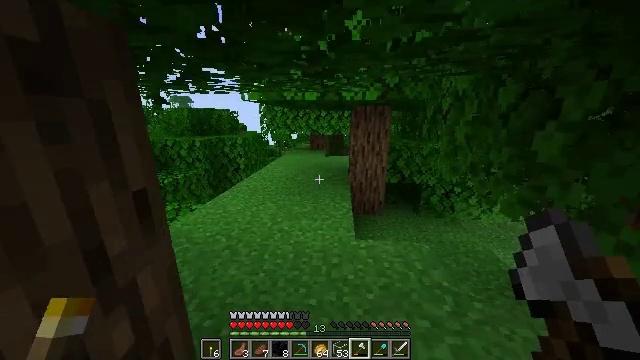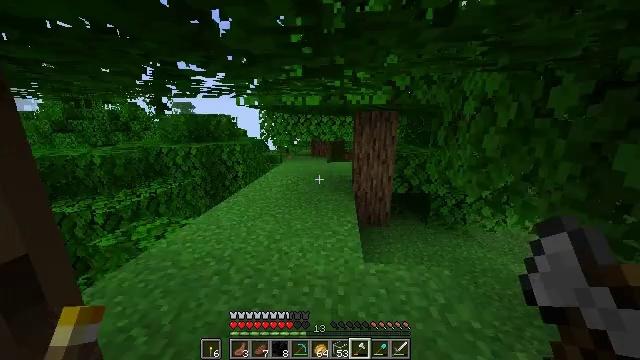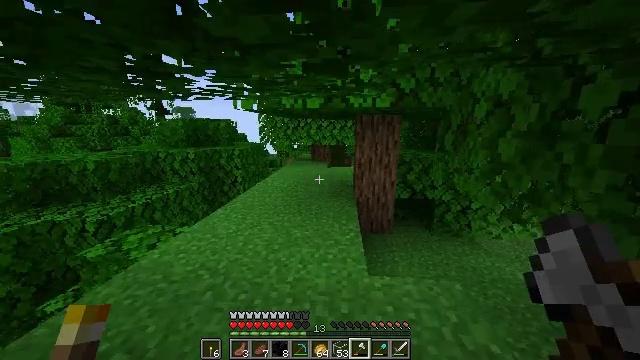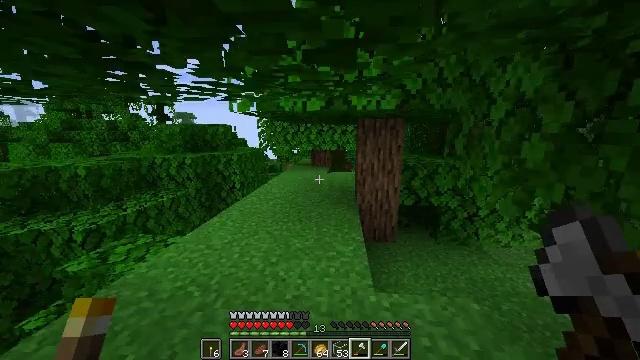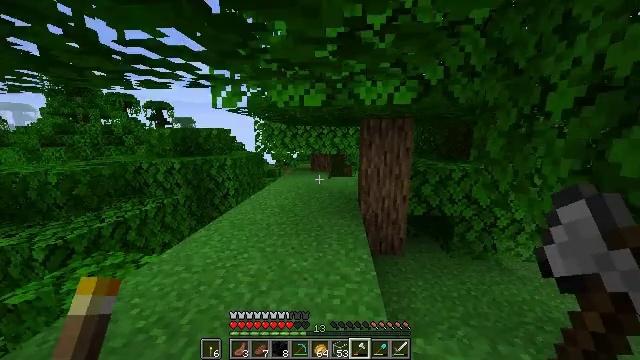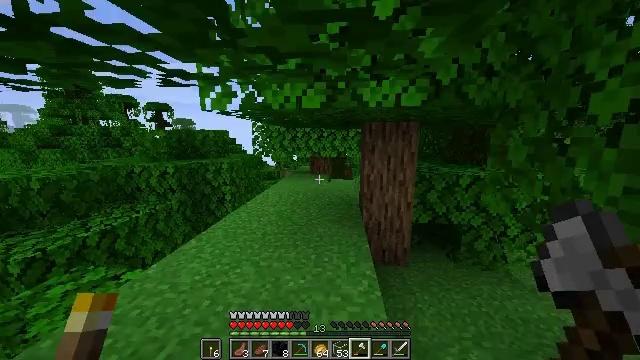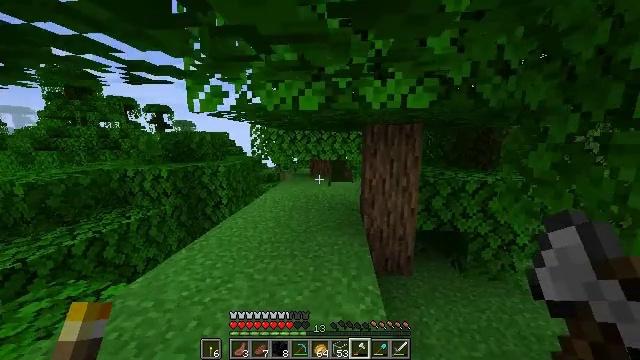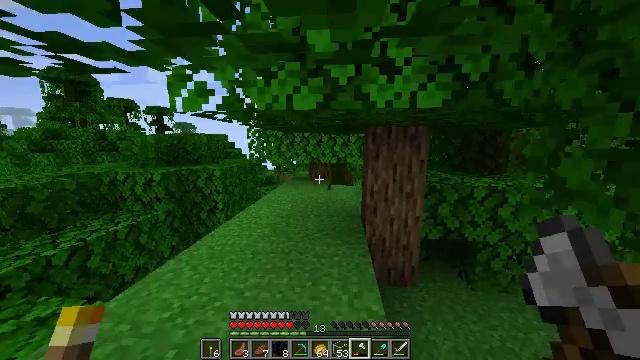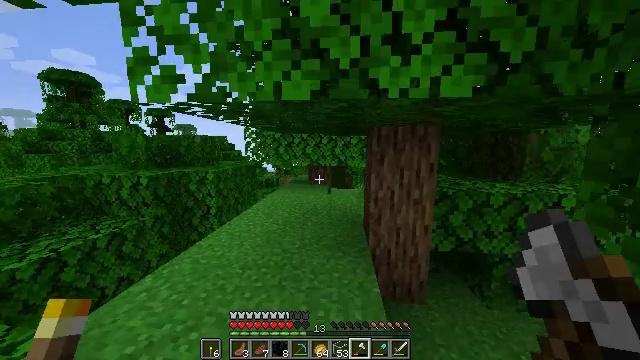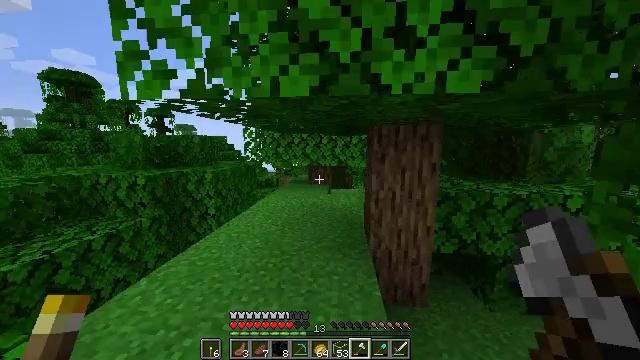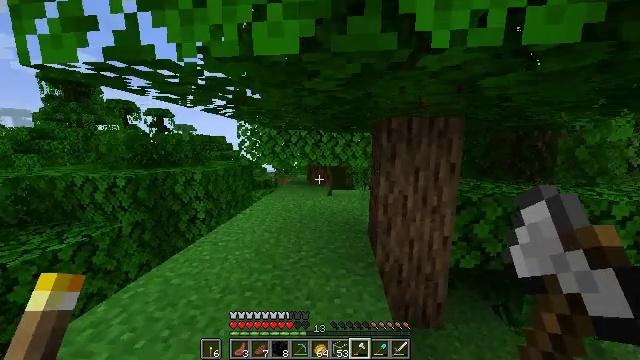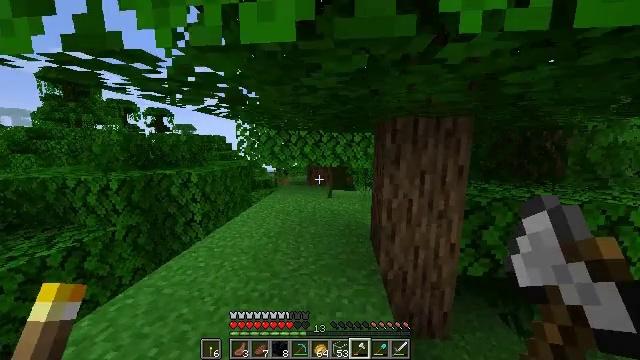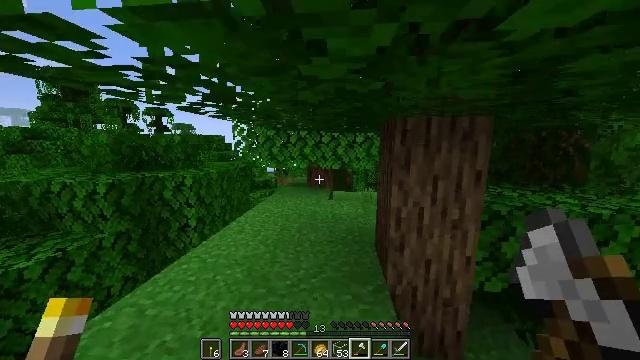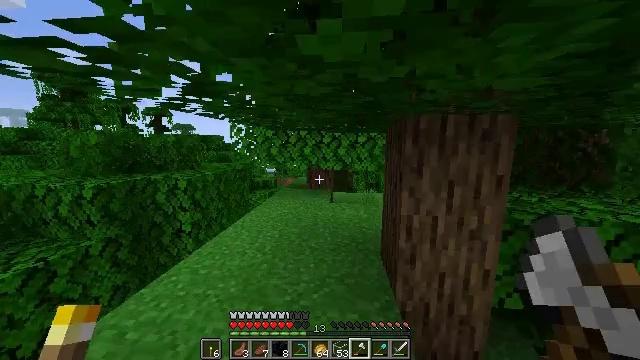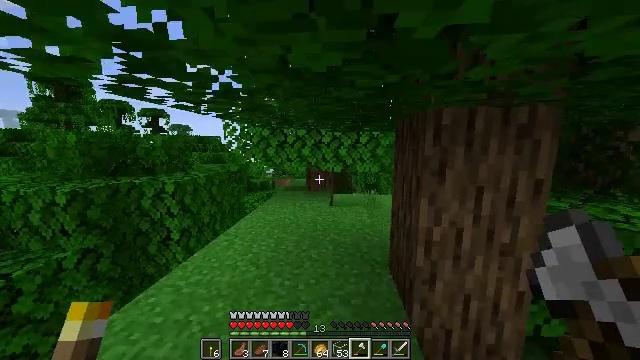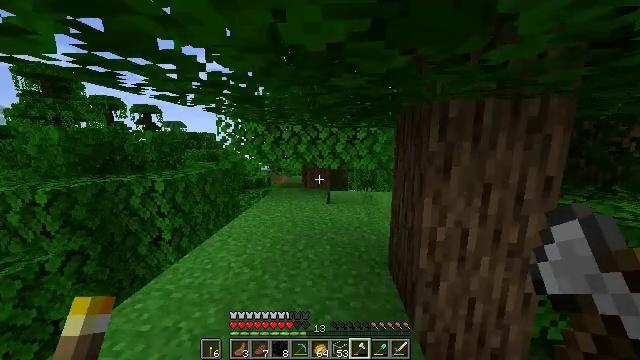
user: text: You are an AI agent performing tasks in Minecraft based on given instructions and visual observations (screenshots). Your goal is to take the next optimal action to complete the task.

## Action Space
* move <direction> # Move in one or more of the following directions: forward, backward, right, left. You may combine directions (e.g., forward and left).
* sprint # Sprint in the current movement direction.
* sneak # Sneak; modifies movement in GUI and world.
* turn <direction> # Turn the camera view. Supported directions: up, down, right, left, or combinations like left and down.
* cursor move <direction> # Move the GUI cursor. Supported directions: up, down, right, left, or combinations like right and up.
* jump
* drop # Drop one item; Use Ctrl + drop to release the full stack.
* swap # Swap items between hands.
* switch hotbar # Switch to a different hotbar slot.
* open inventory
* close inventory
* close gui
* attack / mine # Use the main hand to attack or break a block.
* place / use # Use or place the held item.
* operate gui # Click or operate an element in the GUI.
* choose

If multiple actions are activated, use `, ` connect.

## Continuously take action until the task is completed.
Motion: motion action
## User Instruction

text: Mine the sugar cane near rivers.
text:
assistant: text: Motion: move forward, sprint, turn up
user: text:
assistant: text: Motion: move forward, turn up
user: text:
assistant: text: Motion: move forward, sprint, turn up
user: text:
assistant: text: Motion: move forward, sprint, turn up
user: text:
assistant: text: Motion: move forward, sprint
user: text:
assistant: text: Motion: move forward, sprint
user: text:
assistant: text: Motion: move forward, sprint
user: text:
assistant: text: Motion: move forward
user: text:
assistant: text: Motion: move forward
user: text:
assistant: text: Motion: move forward
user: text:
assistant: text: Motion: move forward
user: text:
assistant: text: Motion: move forward, sprint
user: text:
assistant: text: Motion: move forward, sprint
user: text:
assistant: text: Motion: move forward, sprint
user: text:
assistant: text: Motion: move forward, sprint, turn right
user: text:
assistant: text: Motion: move forward
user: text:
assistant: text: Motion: move forward
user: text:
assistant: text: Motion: move forward
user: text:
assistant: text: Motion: move forward, sprint
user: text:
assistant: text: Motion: move forward, sprint
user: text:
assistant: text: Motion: move forward
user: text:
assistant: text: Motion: move forward
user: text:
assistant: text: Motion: move forward, turn right and down
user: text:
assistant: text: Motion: move forward, turn right and down
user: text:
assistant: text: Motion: move forward, turn right
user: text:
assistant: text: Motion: move forward
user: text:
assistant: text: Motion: move forward
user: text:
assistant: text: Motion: move forward
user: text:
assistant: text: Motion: move forward and move right
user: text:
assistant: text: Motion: move forward and move right